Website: slack
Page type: billing-address
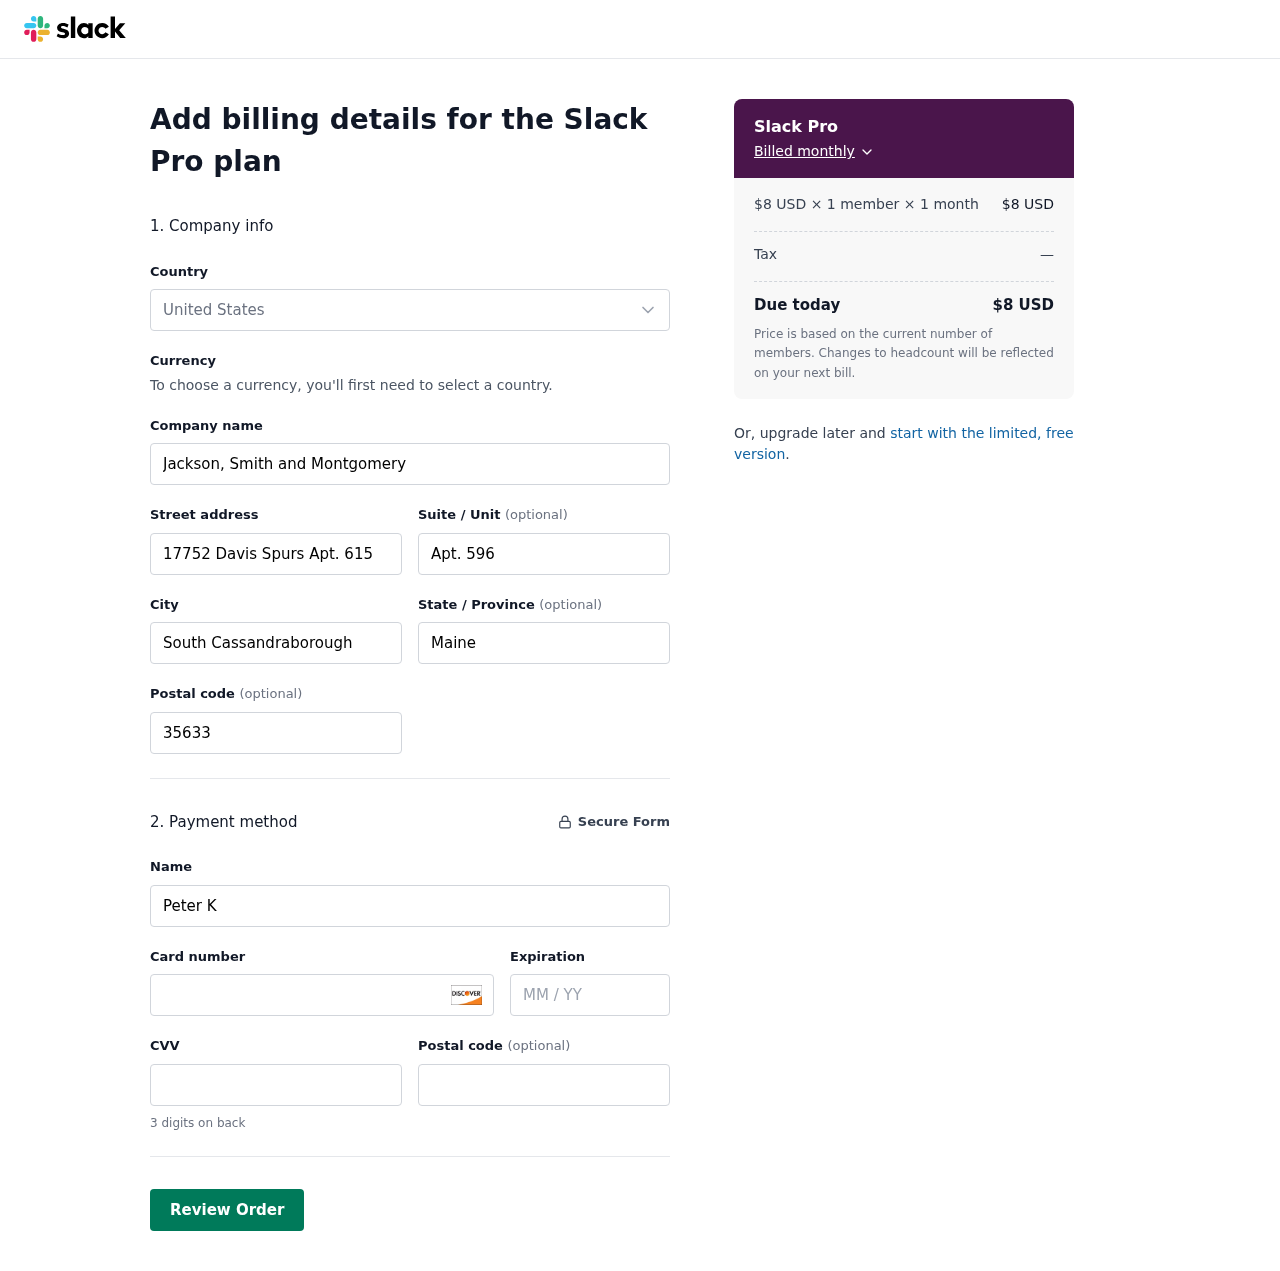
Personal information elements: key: PII_CARD_CVV
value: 325
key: PII_CARD_EXPIRY
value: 12/30
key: PII_CARD_NUMBER
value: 6589 2006 7068 2055
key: PII_CITY
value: South Cassandraborough
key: PII_COMPANY
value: Jackson, Smith and Montgomery
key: PII_COUNTRY
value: United States
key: PII_FULLNAME
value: Peter Kennedy
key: PII_POSTCODE
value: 35633
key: PII_POSTCODE2
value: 87832
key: PII_STATE
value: Maine
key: PII_STREET
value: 17752 Davis Spurs Apt. 615
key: PII_STREET2
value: Apt. 596
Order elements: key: ORDER_PLAN_PRICE
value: $8 USD
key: ORDER_NUM_MEMBERS
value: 1 member
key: ORDER_NUM_MONTHS
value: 1 month
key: ORDER_SUBTOTAL
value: $8 USD
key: ORDER_TAX
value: —
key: ORDER_TOTAL
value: $8 USD